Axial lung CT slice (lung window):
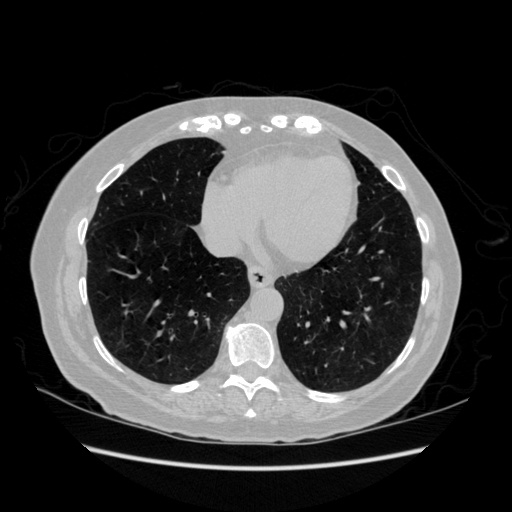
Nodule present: yes
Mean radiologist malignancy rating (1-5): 1.5